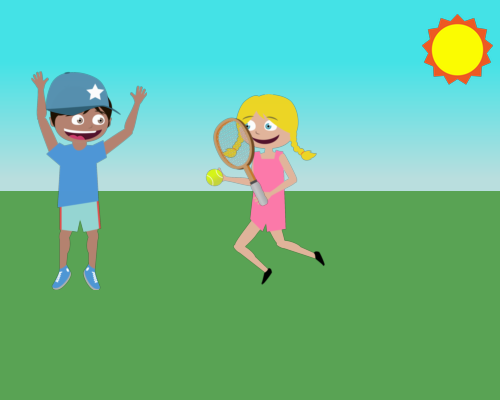
right top small sun left side is a boy facing right  blue star hat arms up smile and a big smile girl running facing left holding teniss ball on right hand and left hand racket